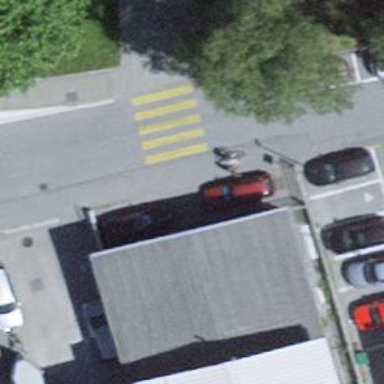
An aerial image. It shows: Zebra crossing on the road.